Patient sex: M
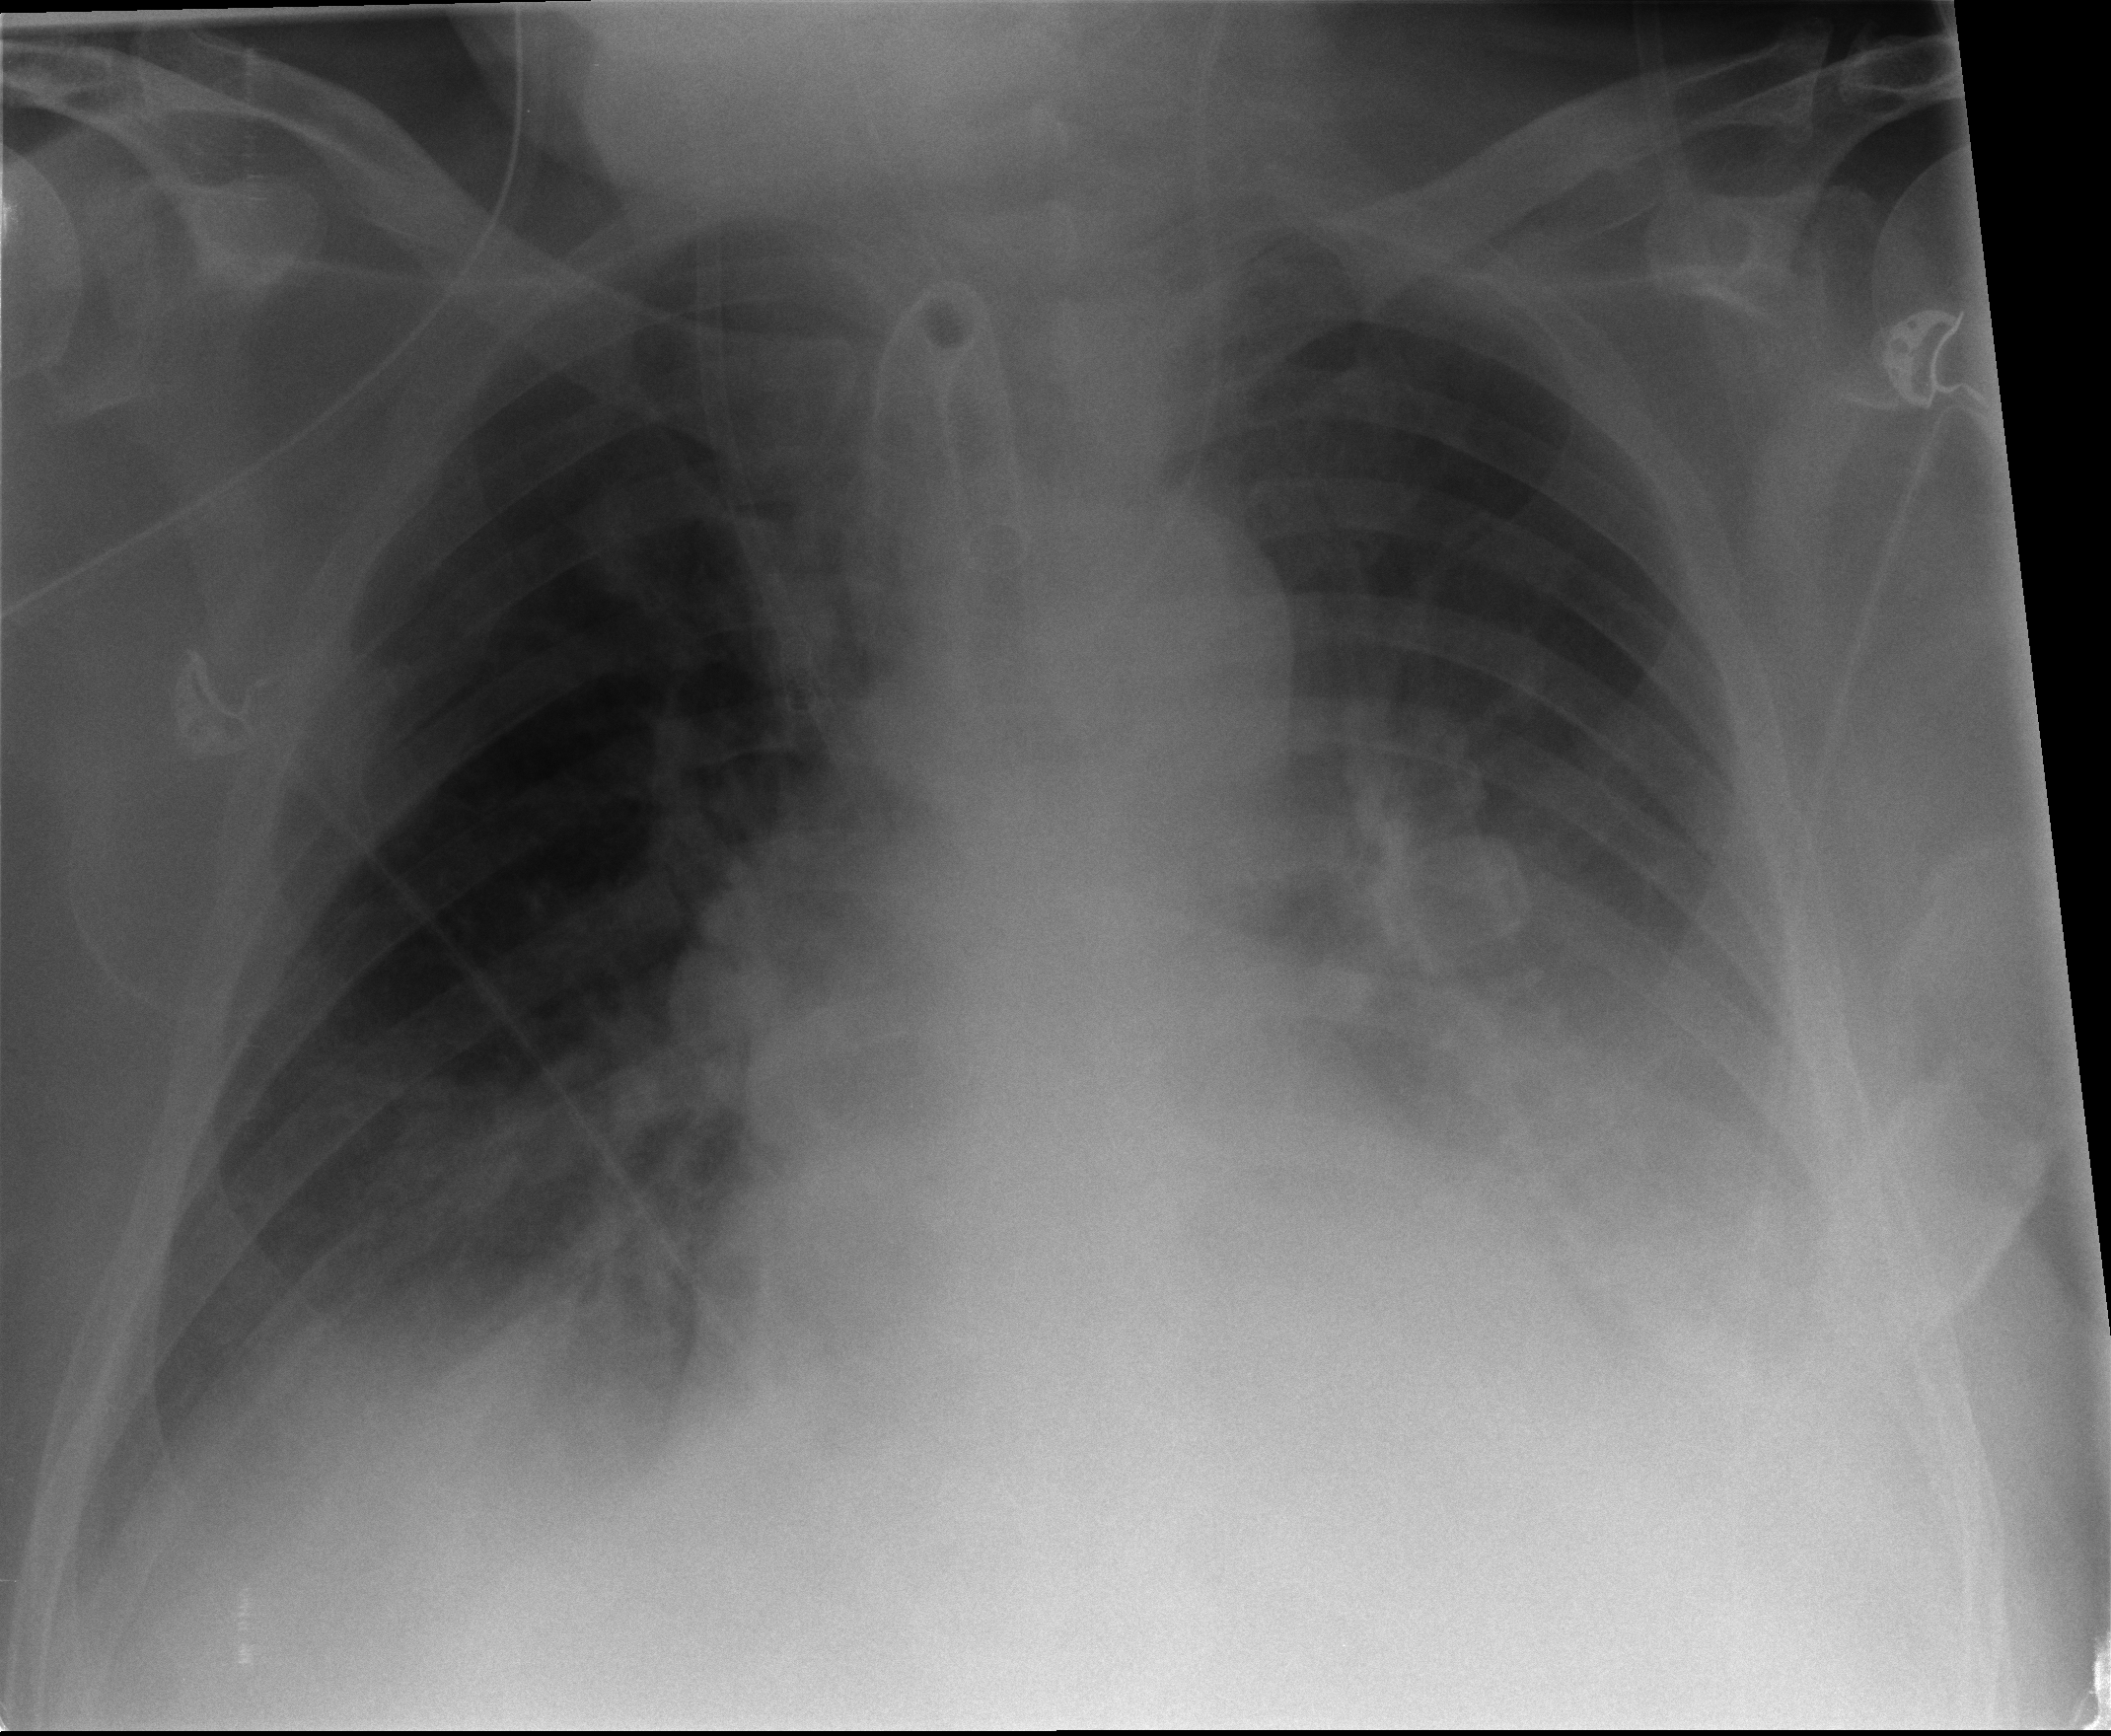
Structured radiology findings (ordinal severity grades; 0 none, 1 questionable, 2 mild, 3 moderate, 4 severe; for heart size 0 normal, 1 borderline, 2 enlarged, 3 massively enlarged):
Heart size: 2
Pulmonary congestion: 3
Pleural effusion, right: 2
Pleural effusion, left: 3
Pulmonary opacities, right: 3
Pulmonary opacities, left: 1
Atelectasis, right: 2
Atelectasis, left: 3